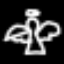
Label: angel